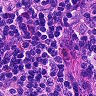
Metastatic tissue present: no